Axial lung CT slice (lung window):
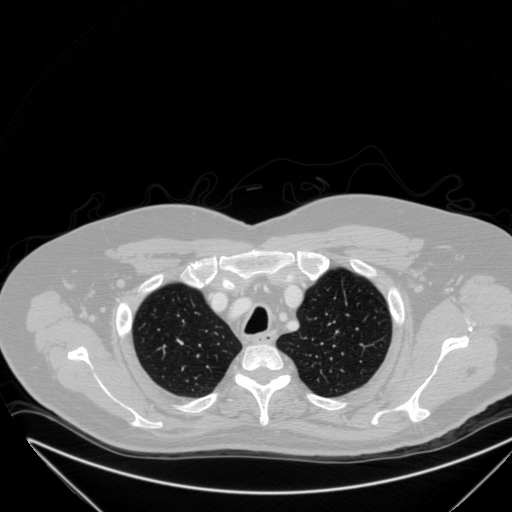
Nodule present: no